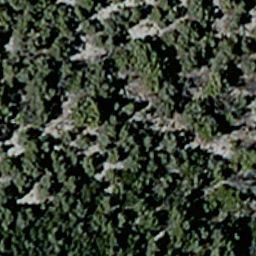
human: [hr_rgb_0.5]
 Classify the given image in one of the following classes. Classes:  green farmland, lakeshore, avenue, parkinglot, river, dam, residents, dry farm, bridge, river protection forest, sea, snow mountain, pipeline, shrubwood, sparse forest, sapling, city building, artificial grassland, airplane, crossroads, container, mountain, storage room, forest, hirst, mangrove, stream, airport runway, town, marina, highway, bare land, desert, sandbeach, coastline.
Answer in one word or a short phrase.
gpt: sparse forest